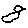
Label: bird